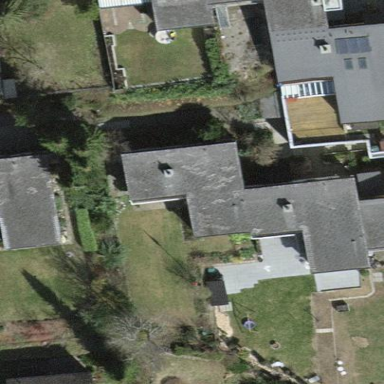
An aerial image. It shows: Terrace building.